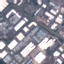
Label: Industrial